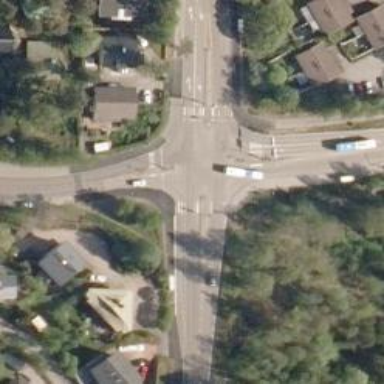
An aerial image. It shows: Crossing on the road.